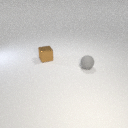
small brown metal cube to the left of small gray rubber sphere